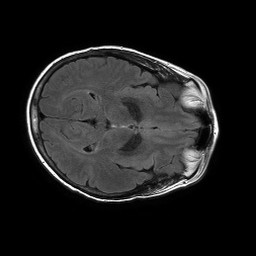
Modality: FLAIR
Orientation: axial
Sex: female
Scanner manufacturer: philips
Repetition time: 11 s
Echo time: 0.125 s